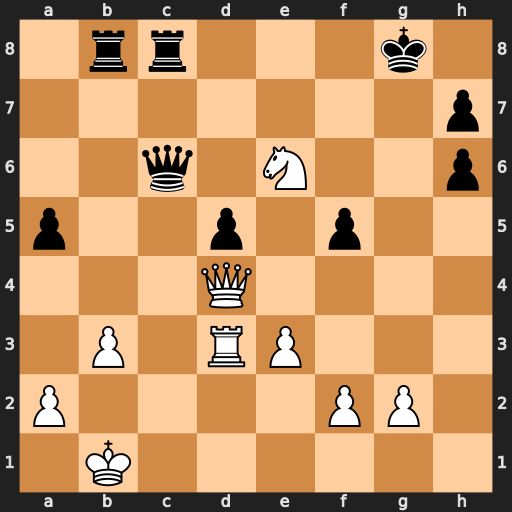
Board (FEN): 1rr3k1/7p/2q1N2p/p2p1p2/3Q4/1P1RP3/P4PP1/1K6
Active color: w
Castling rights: -
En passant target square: -
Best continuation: Qg7#